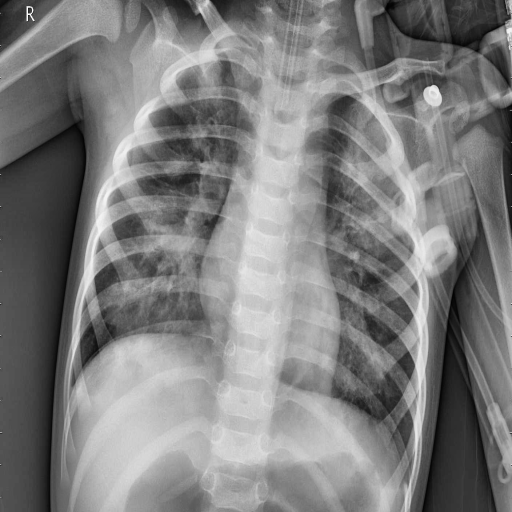
Finding: PNEUMONIA